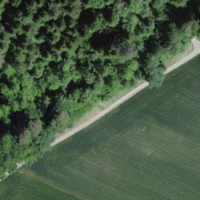
EUNIS habitat code: 43
Species observed at this site:
Populus tremula
Aegopodium podagraria